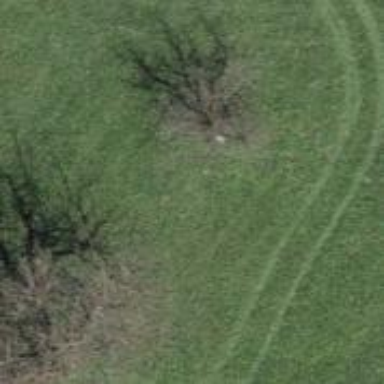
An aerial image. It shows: Single tag "natural: tree."